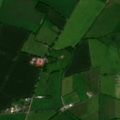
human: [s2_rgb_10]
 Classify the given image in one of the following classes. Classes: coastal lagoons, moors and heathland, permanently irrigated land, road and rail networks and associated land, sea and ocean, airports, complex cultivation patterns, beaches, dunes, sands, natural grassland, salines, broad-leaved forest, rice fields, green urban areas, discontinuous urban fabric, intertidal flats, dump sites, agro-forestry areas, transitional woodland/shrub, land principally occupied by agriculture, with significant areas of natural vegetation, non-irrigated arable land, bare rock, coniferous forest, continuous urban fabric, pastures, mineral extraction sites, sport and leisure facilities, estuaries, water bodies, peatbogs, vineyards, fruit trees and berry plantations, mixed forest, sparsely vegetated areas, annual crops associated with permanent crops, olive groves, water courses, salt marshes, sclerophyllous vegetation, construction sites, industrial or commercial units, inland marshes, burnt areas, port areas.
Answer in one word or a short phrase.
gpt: non-irrigated arable land, pastures